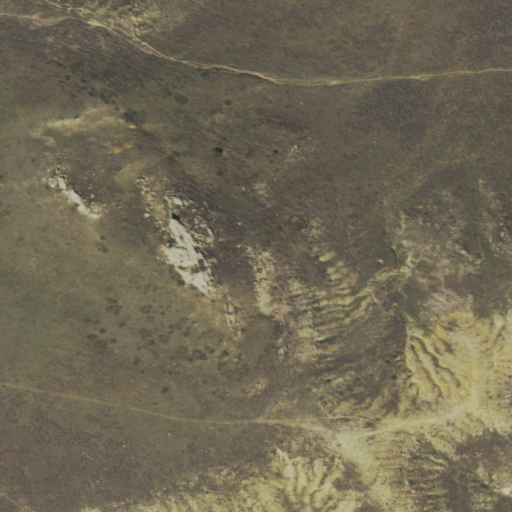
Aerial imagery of mountain in Wyoming named The Rockpile containing shrub and grassland